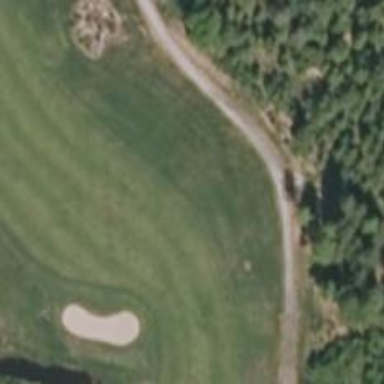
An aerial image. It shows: View of golf hole.